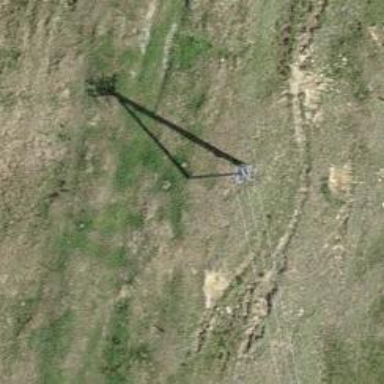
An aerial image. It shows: Utility pole as the man-made structure.